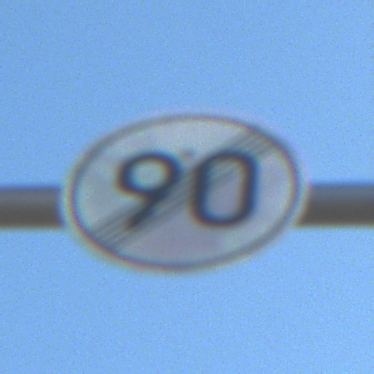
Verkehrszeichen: EndeGeschwindigkeit90
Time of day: MorningAfternoon
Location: Outdoor (Nature)
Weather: PartlyCloudy
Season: NotSpecified
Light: Natural